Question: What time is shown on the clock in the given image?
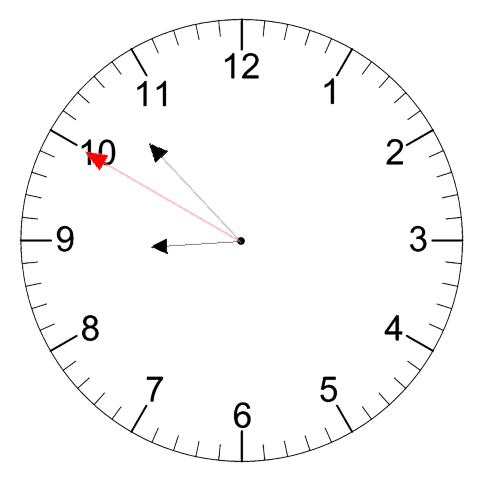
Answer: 08:52:50